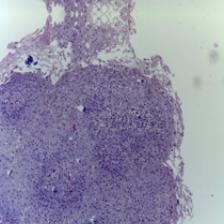
Diagnosis: OSCC